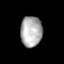
Tissue: lung
Cell type: Epithelial cells
Senescence score: 0.2067
Nuclear area (px): 652
Mean DAPI intensity: 173.405